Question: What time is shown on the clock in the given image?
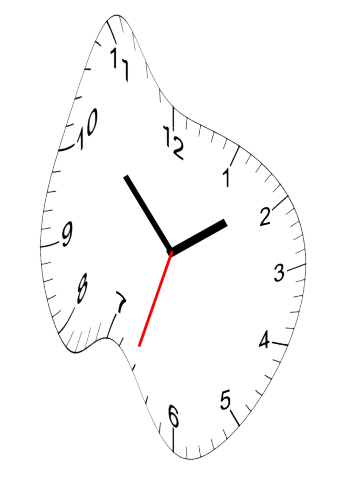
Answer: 01:52:33